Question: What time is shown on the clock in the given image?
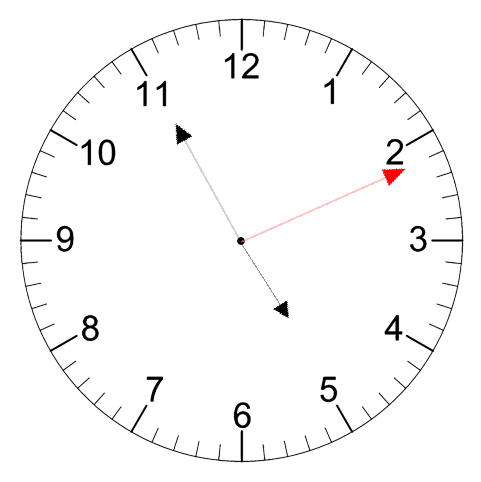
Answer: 04:55:11